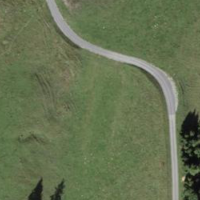
EUNIS habitat code: 25
Species observed at this site:
Milvus milvus
Pica pica
Phoenicurus ochruros